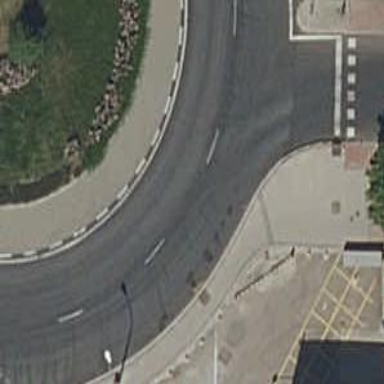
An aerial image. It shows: Tertiary road with asphalt surface leading to roundabout.